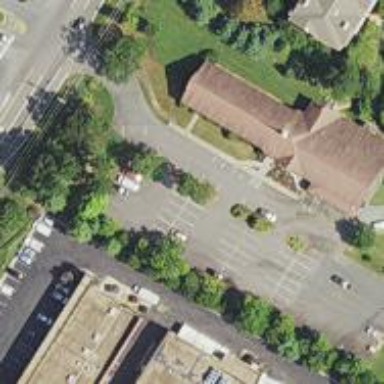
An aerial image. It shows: Parking space is available.